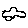
Label: car